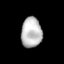
Tissue: skin
Cell type: Epithelial cells
Senescence score: 0.2833
Nuclear area (px): 616
Mean DAPI intensity: 185.549